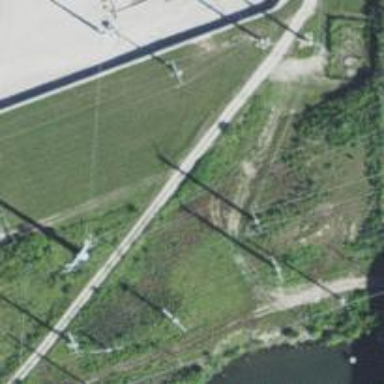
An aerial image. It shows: Power tower.